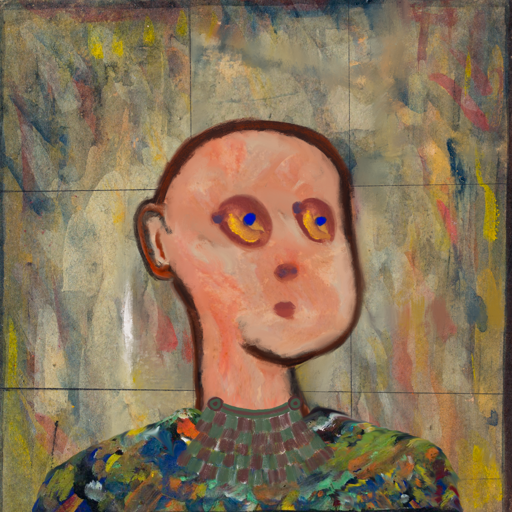
Background: GypsyMother, Head And Neck Side: Roy_Bahadur, Face Side: Mother_And_Son_Son, Bust: An_Impression, Hair Side: Blank, Head Accessory: Blank, Second Necklace: After_Raid, Necklace: Blank, Baby: Blank